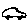
Label: car